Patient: sex F, age 76
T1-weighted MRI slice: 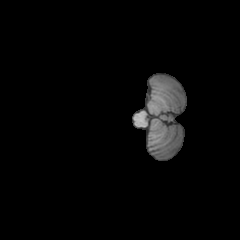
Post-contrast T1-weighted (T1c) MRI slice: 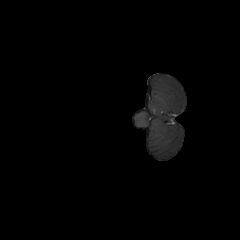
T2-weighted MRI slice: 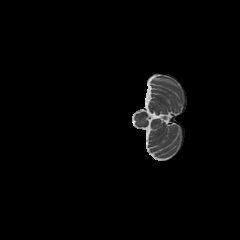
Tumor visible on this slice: no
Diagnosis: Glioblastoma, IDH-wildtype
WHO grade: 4